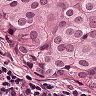
Metastatic tissue present: yes